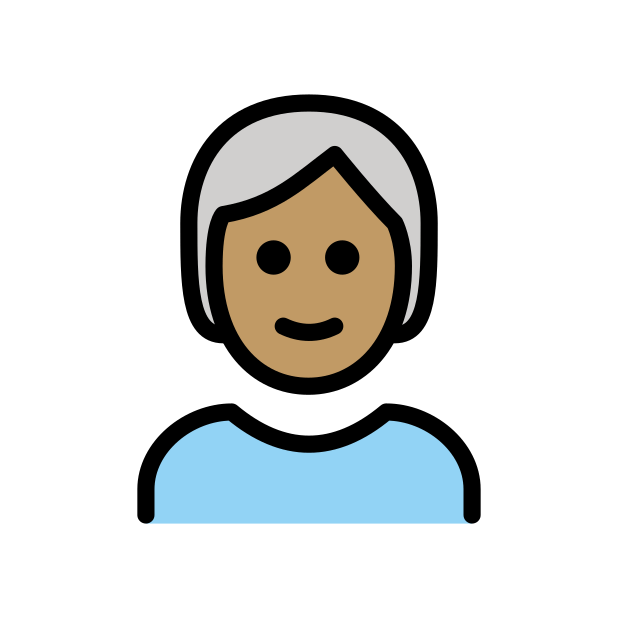
person: medium skin tone, white hair